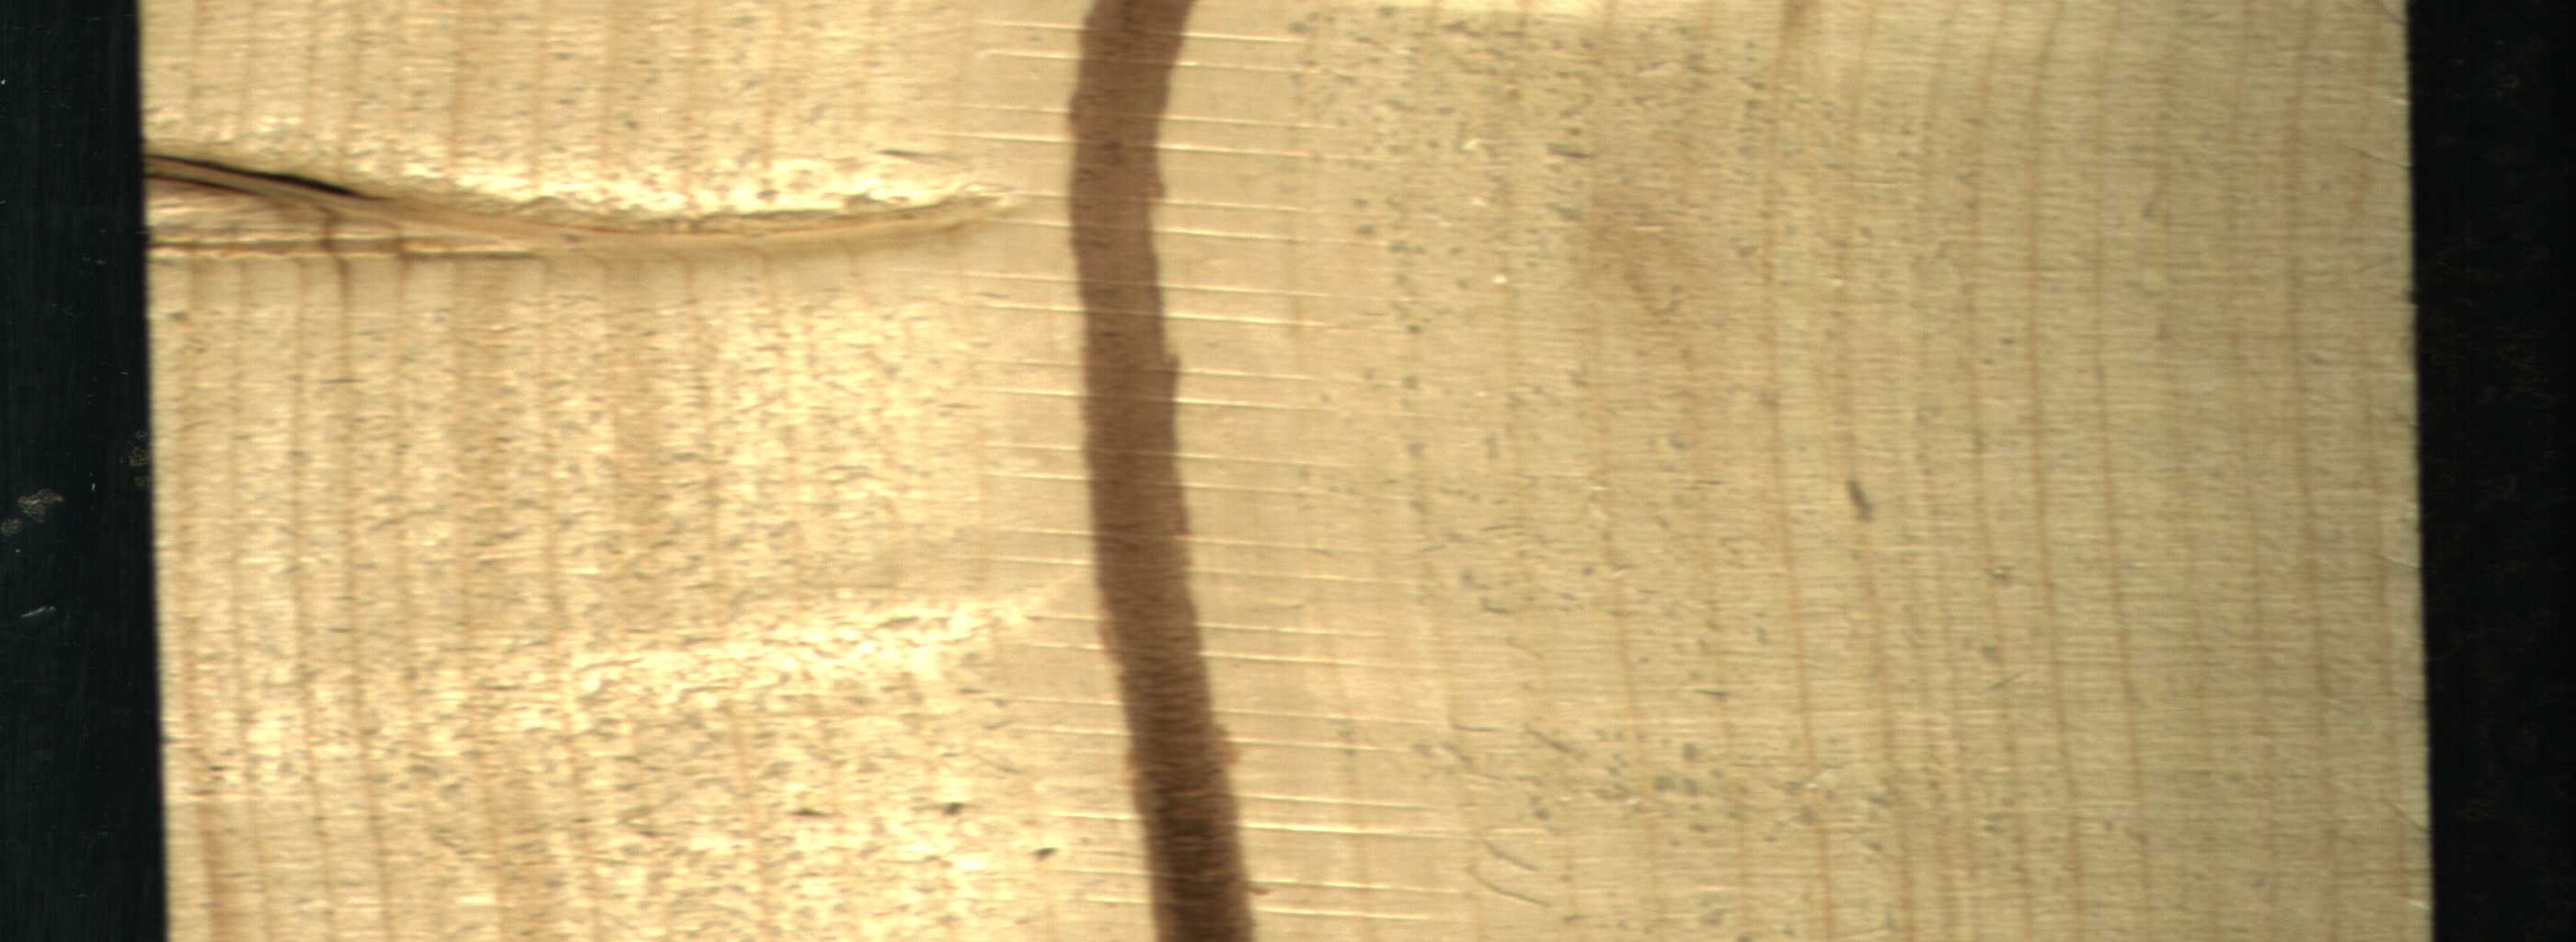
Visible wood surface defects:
Marrow
Dead_Knot